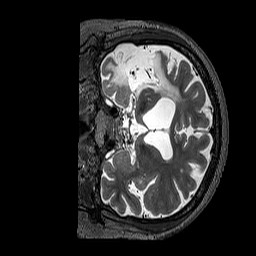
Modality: T2w
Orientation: coronal
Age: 71
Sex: male
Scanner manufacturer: siemens
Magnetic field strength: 3 T
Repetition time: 3.2 s
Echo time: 0.567 s